Question: hello I have a problem with a template. I want a pointer stack using templates but I get the error "does not name a type". I have two classes, one that manages a stack of nodes and the other one is a node class. The problem is in the node class and I don't know how to resolve it. Could somebody explain to me how I should create a node object using a template decleared in another class. The code is below.
'''
template<class T> class PointerStack
{
public:
PointerStack();
bool isEmpty();
bool push(T dataIn);
bool pop();
bool top(T &topItem);
void clear();
void print();
private:
int counter;
Node<T>* start;
};
template<class T>
class Node
{
public:
Node(T dataIn);
Node(T dataIn, Node vorigeIn);
T getData();
Node* getPrevious();
private:
T data;
Node* previous;
Node* next;
};
template<class T>
PointerStack<T>::PointerStack()
{
counter == 0;
}
template<class T>
bool PointerStack<T>::isEmpty()
{
if(counter == 0)
{
return true;
}
else
{
return false;
}
}
template<class T>
bool PointerStack<T>::push(T data)
{
if(isEmpty())
{
start = new Node<T>(data);
counter++;
return true;
}
else
{
Node<T> dummy = start;
start = new Node<T>(data, dummy);
counter++;
return true;
}
}
template<class T>
bool PointerStack<T>::pop()
{
if(isEmpty())
{
return false;
}
else
{
Node<T> dummy = start;
start = start->vorige;
counter--;
delete dummy;
return true;
}
}
template<class T>
bool PointerStack<T>::top(T &topItem)
{
if(isEmpty())
{
return false;
}
else
{
topItem = start.getData();
return true;
}
}
template<class T>
void PointerStack<T>::clear()
{
while(isEmpty())
{
pop();
}
}
template<class T>
void PointerStack<T>::print()
{
Node<T> dummy = start;
if(!isEmpty())
{
for(int i = 0; i < counter; i++)
{
std::cout<<dummy->getData();
dummy->v;
}
}
}
template<class T>
Node<T>::Node(T dataIn)
{
data = dataIn;
previous = NULL;
next = NULL;
}
template<class T>
Node<T>::Node(T dataIn, Node previousIn)
{
data = dataIn;
previous = previousIn;
next = NULL;
previousIn->volgende = this;
}
template<class T>
T Node<T>::getData()
{
return data;
}
template<class T>
Node<T>* Node<T>::getPrevious()
{
return previous;
}
'''
and this is the error message:

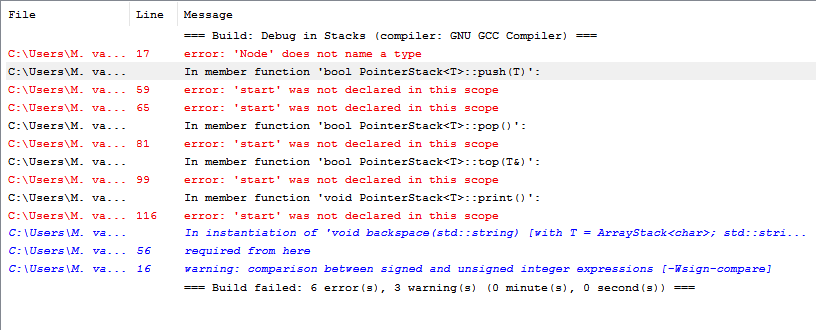
Answer: You PointerStack class doesn't know of the Node class. You need to forward declare your Node class before declaring PointerStack:
'''
template<class T>
class Node;
/* Your code goes here */
'''